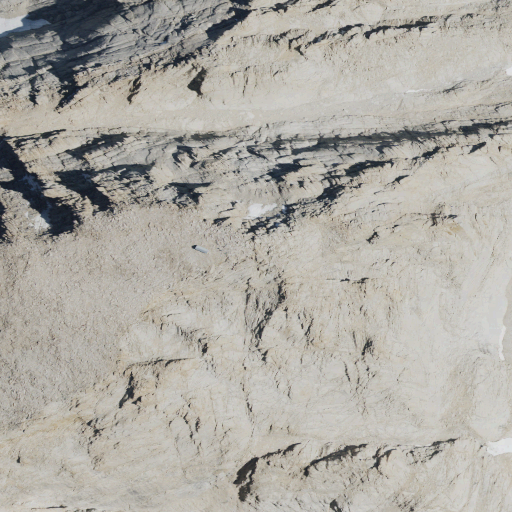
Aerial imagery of mountain in California named Mount Whitney containing barren land, grassland, shrub, and snow